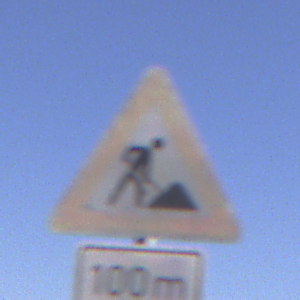
Verkehrszeichen: Arbeitsstelle
Zusatzzeichen unten: Entfernungsangaben1
Umgebung: Outdoor, Nature
Tageszeit: Midday
Wetter: Clear
Licht: Natural
Jahreszeit: NotSpecified
Kontrast: HighContrast